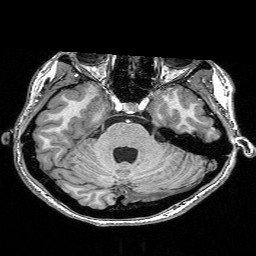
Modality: T1w
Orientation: coronal
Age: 23
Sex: female
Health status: healthy
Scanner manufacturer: siemens
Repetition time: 2.53 s
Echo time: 0.00332 s